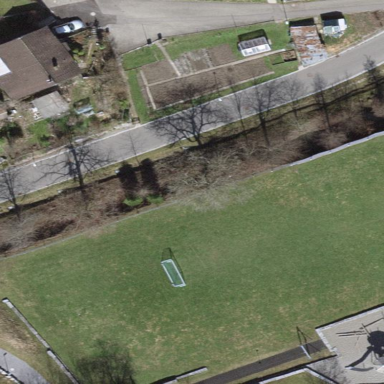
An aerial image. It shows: Grass pitch designated for soccer.